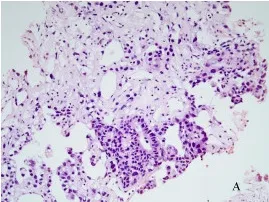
Photomicrograph of extragonadal non-seminomatous germ cell tumor with a focus of yolk sac tumor. A: H&E section shows characteristic structures suggestive of Schiller-Duval bodies (x200).
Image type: pathology (h&e)